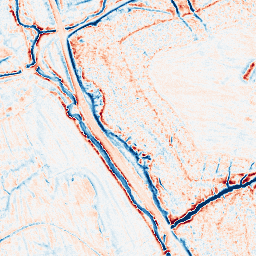
Category: edge_preserving
Decomposition family: anisotropic_diffusion
Decomposition parameters: iterations: 50
kappa: 10
gamma: 0.05
Upsampling method: bicubic_16x
Upsampling parameters: scale: 16
Upsampling scale: 16